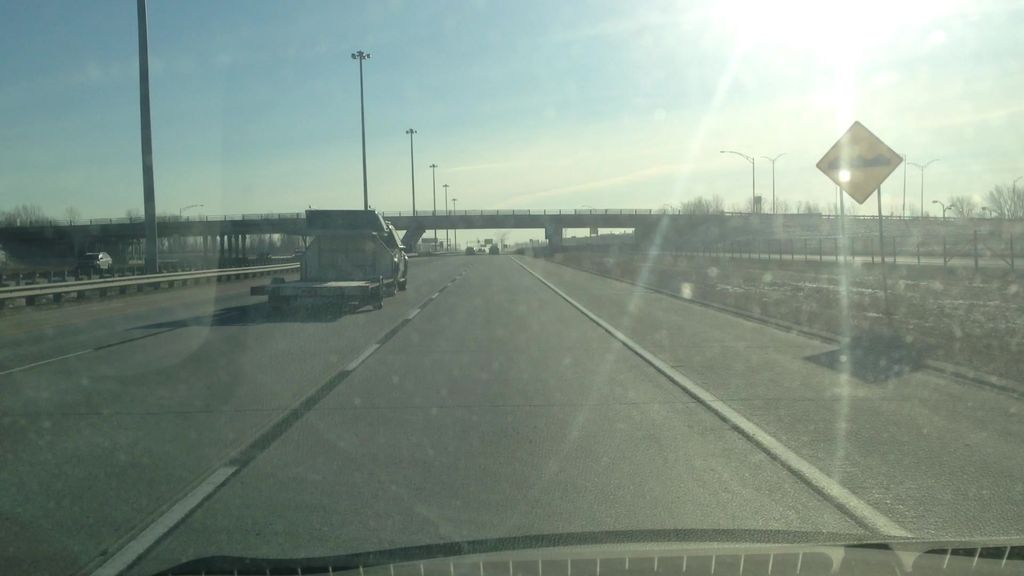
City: montreal